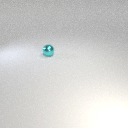
small cyan metal sphere